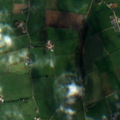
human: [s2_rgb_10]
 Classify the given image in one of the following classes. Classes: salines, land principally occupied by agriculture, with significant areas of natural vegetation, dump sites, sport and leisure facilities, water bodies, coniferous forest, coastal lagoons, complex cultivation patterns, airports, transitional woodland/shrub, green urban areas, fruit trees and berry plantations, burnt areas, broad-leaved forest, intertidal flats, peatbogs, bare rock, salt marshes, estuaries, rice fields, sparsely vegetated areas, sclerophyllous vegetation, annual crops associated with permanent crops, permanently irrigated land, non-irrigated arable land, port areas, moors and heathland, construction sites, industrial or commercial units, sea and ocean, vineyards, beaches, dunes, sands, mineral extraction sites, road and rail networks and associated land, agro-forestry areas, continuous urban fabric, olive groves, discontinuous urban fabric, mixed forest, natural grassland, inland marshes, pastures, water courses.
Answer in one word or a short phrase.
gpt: pastures, complex cultivation patterns